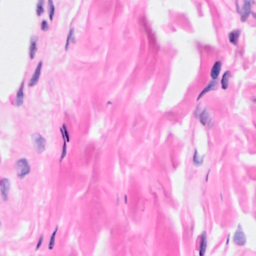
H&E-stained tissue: Breast